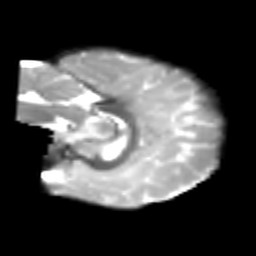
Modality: T2w
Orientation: sagittal
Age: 6
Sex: male
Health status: healthy